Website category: sports
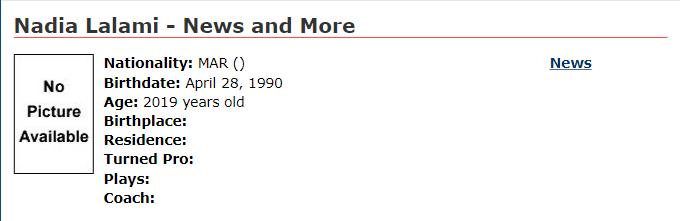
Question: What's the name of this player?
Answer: Nadia Lalami

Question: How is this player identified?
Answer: Nadia Lalami

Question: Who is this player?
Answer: Nadia Lalami

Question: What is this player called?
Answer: Nadia Lalami

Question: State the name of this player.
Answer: Nadia Lalami

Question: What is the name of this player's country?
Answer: MAR

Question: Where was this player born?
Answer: MAR

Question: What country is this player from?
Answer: MAR

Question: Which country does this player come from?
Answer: MAR

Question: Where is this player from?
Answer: MAR

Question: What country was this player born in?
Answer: MAR

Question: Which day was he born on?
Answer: April 28, 1990

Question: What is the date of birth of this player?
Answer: April 28, 1990

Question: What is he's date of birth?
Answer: April 28, 1990

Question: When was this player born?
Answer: April 28, 1990

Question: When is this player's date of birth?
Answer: April 28, 1990

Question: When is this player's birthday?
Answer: April 28, 1990

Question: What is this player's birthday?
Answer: April 28, 1990

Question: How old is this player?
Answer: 2019 years old

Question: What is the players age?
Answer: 2019 years old

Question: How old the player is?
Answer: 2019 years old

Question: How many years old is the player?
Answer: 2019 years old